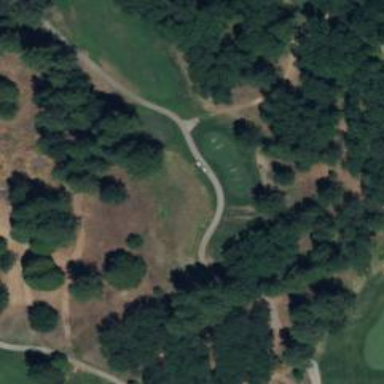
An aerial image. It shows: Path designated for golf carts.